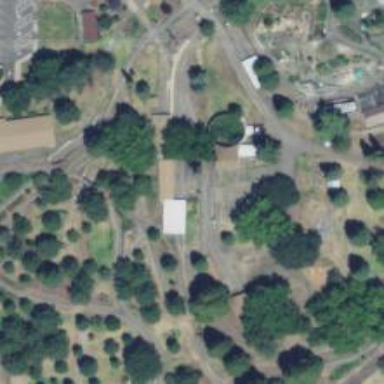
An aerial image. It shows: Miniature railway.